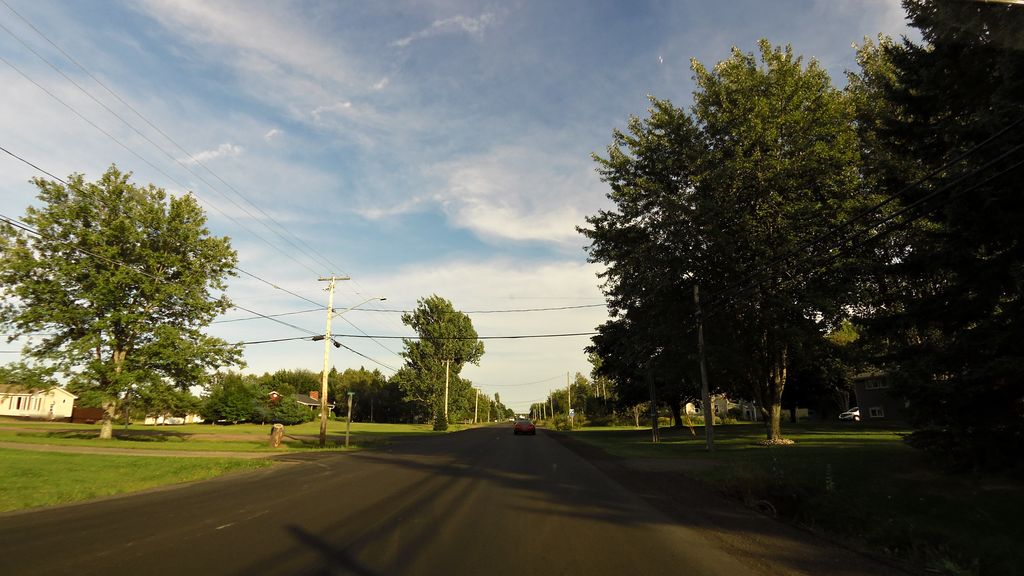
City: charlottetown